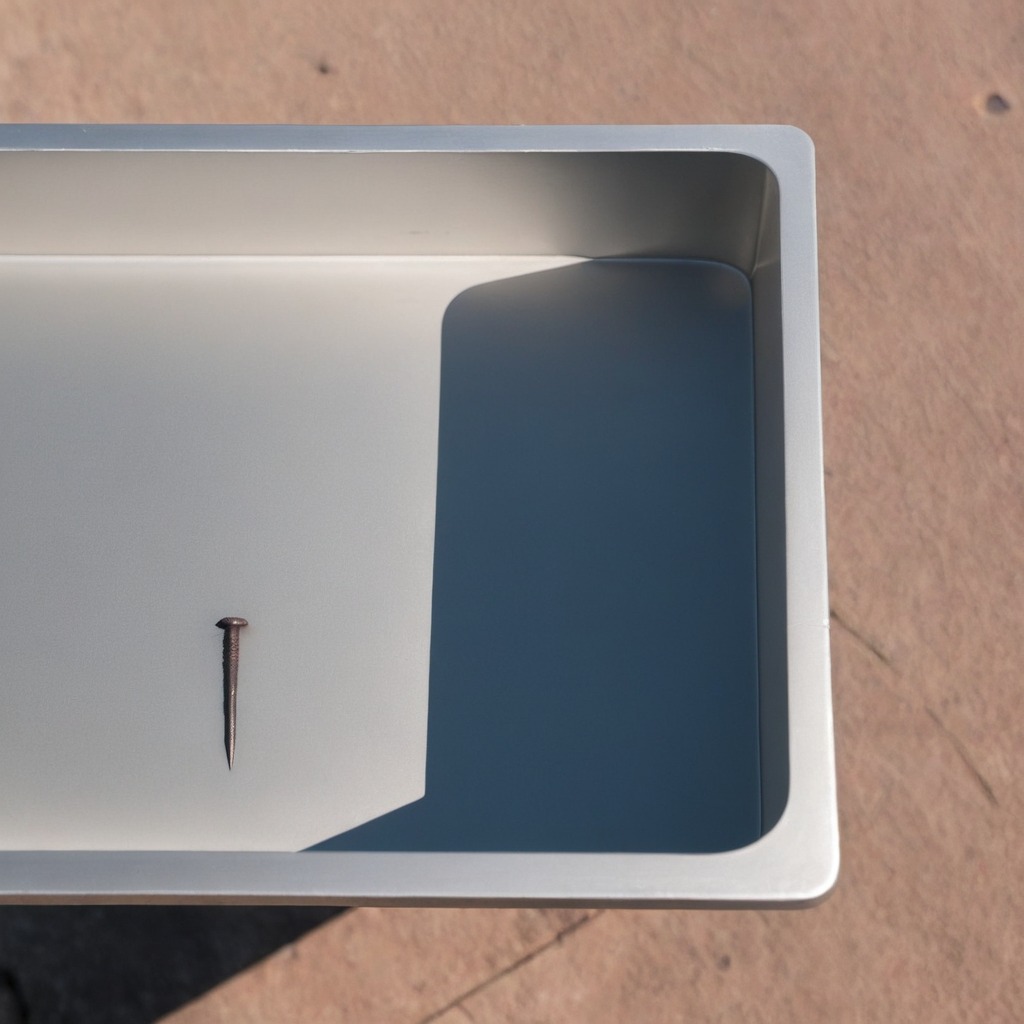
An iron nail is lying on the clean utility table in a temporary outdoor tool station.